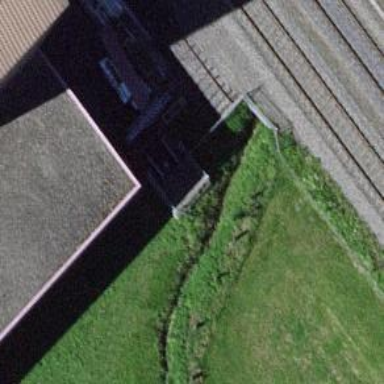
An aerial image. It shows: Railway buffer stop.